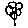
Label: flower